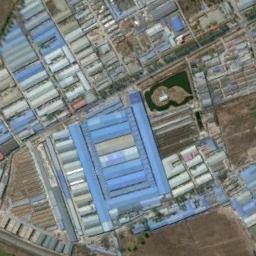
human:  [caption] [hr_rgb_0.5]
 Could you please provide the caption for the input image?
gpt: The industrial area is desolate .

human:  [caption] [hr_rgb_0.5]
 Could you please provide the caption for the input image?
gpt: Neatly planned factories and roads in an industrial area, With green belts and vacant plots .

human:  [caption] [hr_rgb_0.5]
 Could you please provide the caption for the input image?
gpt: There are many houses in the industrial area .

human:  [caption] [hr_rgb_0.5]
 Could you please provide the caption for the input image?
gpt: The industrial area has a green area, Some clearings and lots of neatly arranged workshops of different colors .

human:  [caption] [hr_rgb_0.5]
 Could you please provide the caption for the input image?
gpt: There are many blue buildings and some brown bare land on the industrial area .